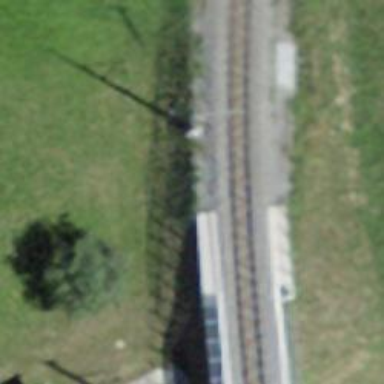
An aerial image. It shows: Narrow-gauge railway bridge with one track. The bridge has arch structure and is electrified with contact line.